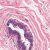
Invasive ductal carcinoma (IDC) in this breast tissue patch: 0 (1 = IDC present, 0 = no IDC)